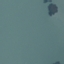
Land use / land cover: SeaLake